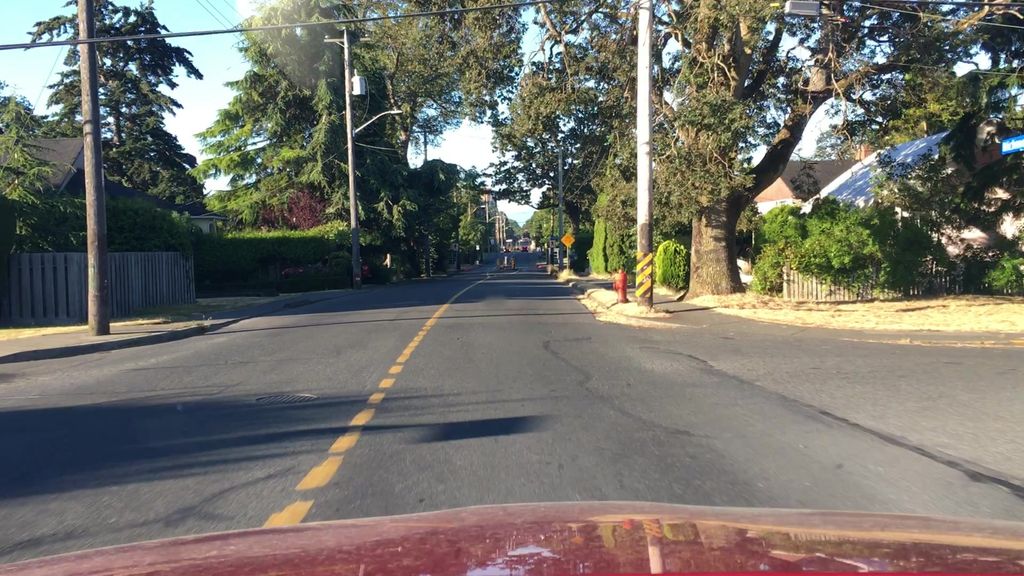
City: victoria